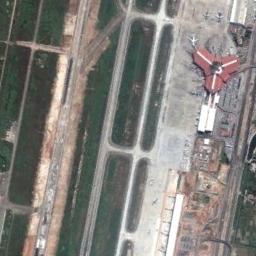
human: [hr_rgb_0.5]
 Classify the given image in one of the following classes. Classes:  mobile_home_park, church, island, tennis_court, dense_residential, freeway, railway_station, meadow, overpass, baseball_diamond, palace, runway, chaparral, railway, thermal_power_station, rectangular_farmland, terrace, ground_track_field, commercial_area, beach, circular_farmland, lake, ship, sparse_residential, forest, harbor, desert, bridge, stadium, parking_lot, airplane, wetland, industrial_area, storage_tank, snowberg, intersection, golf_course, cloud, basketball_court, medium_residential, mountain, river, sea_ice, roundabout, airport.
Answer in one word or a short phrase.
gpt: airport